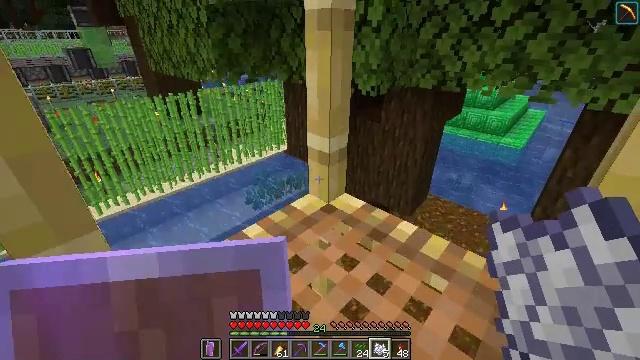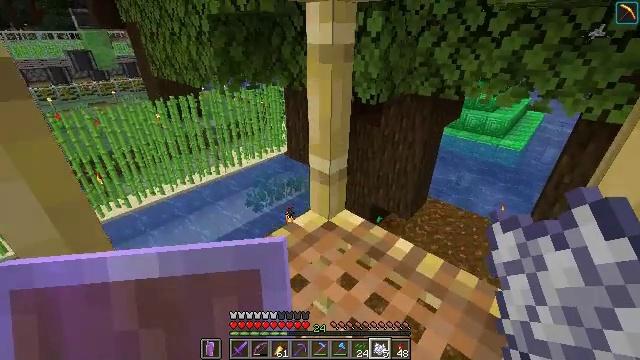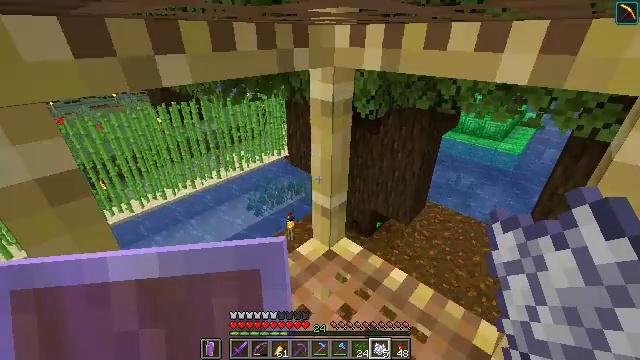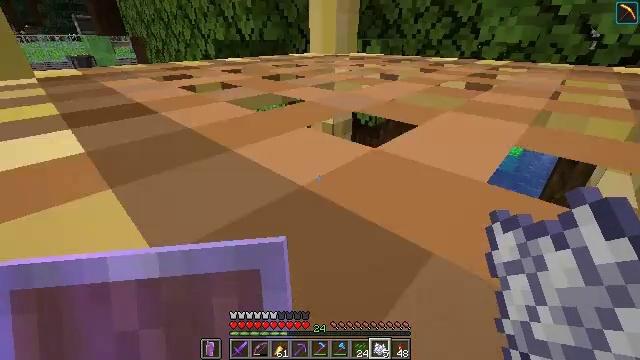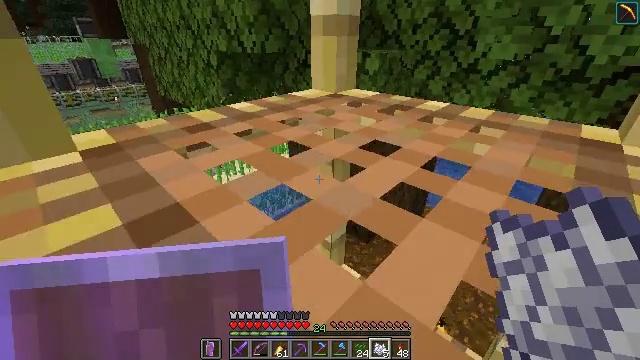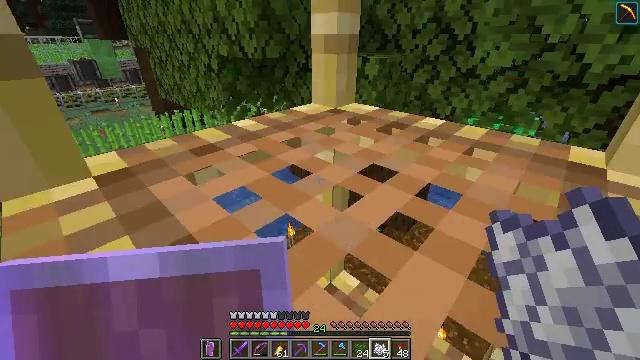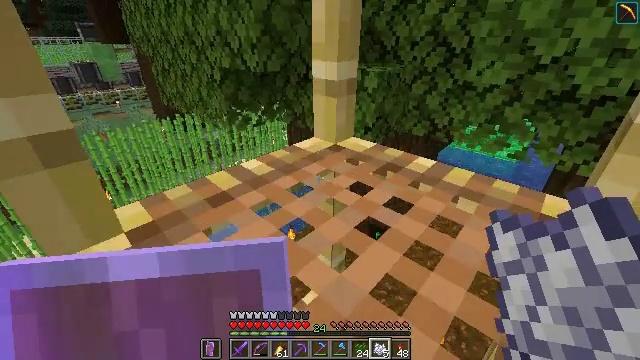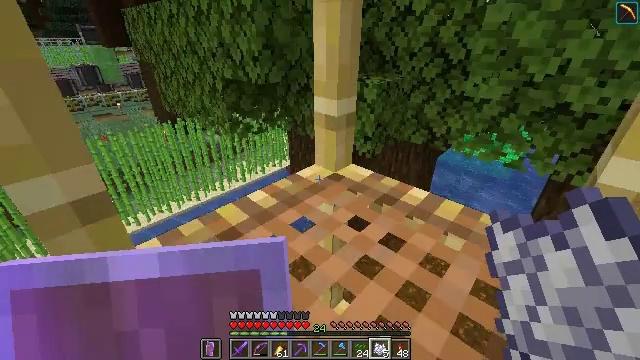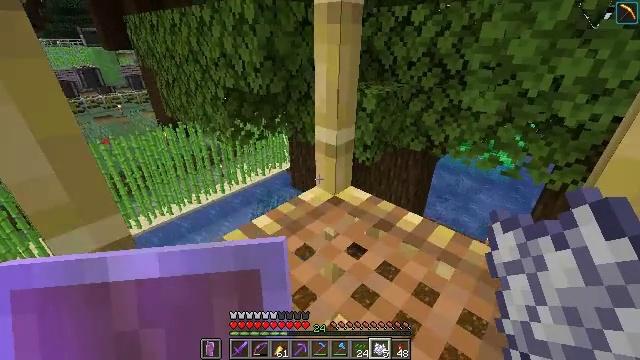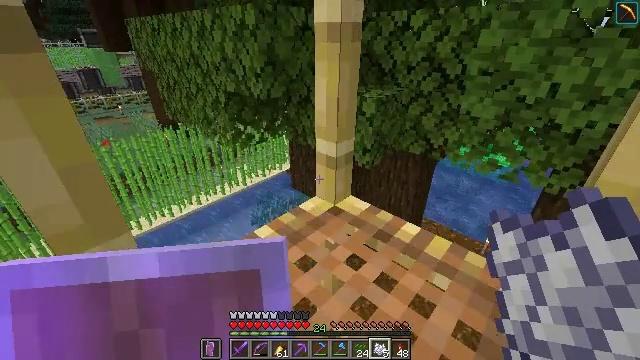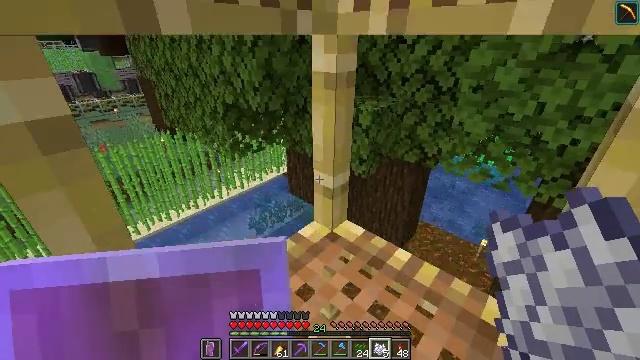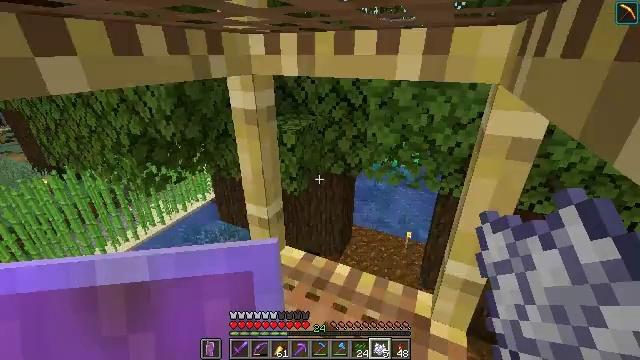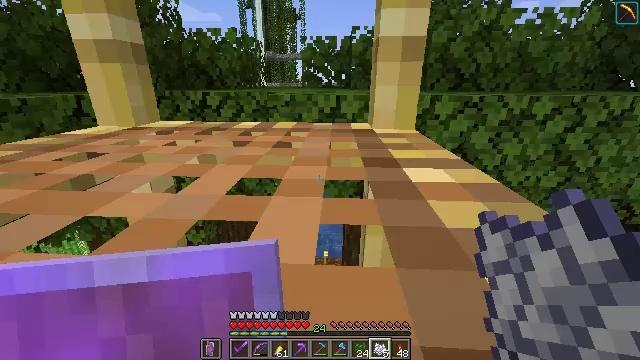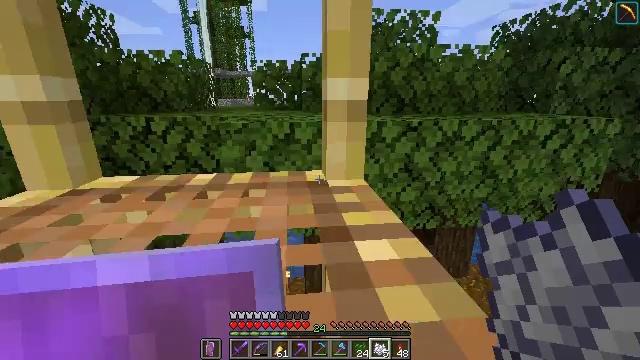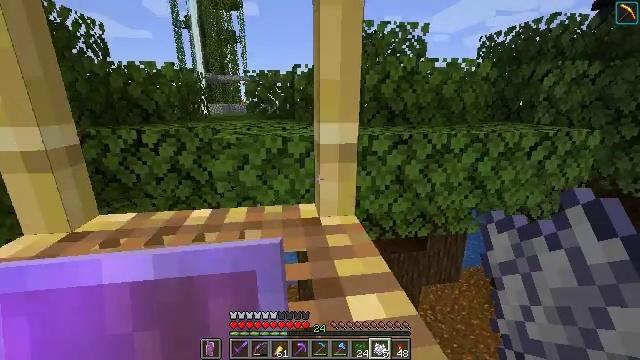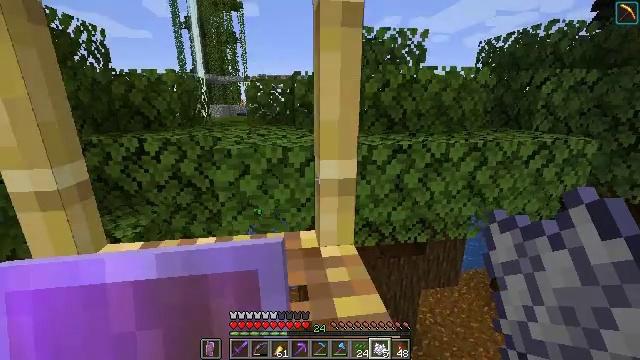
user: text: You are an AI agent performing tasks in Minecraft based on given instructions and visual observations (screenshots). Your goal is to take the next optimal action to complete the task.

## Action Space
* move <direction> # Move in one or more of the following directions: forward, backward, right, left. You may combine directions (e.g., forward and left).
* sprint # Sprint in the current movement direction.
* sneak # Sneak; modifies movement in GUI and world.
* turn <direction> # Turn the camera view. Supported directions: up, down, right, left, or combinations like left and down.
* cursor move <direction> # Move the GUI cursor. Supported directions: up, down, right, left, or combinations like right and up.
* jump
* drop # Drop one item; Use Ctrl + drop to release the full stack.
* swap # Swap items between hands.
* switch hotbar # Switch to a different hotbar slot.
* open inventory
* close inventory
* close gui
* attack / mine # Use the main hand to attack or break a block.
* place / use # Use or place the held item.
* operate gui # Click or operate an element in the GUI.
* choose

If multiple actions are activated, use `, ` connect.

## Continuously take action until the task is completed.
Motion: motion action
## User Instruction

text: Break the dark oak leaves for resources.
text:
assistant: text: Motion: jump
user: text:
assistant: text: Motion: jump
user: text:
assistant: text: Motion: jump
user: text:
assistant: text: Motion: jump
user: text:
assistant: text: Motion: jump
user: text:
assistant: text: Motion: jump
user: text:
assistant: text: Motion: jump
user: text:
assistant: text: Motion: jump
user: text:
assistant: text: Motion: jump
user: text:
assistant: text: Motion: jump
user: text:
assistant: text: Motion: turn right and up, jump
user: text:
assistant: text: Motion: turn right and up, jump
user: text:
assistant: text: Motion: turn right and up, jump
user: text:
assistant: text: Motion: turn right, jump
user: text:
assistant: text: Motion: jump
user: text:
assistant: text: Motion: jump
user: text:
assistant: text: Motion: jump
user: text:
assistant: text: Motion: jump
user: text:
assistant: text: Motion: jump
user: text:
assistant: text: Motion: jump
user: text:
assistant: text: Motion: jump
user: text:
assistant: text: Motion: jump
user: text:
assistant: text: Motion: turn left, jump
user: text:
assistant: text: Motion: turn left and down, jump
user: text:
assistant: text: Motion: jump
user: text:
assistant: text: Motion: no_op
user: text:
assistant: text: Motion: no_op
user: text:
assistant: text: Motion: no_op
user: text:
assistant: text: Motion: no_op
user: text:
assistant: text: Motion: no_op